Field crop: maize
Growth stage: 2
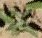
Species: atriplex